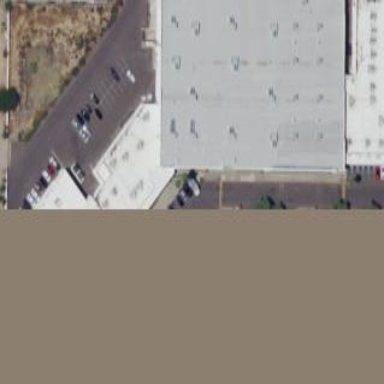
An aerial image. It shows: Retail building.